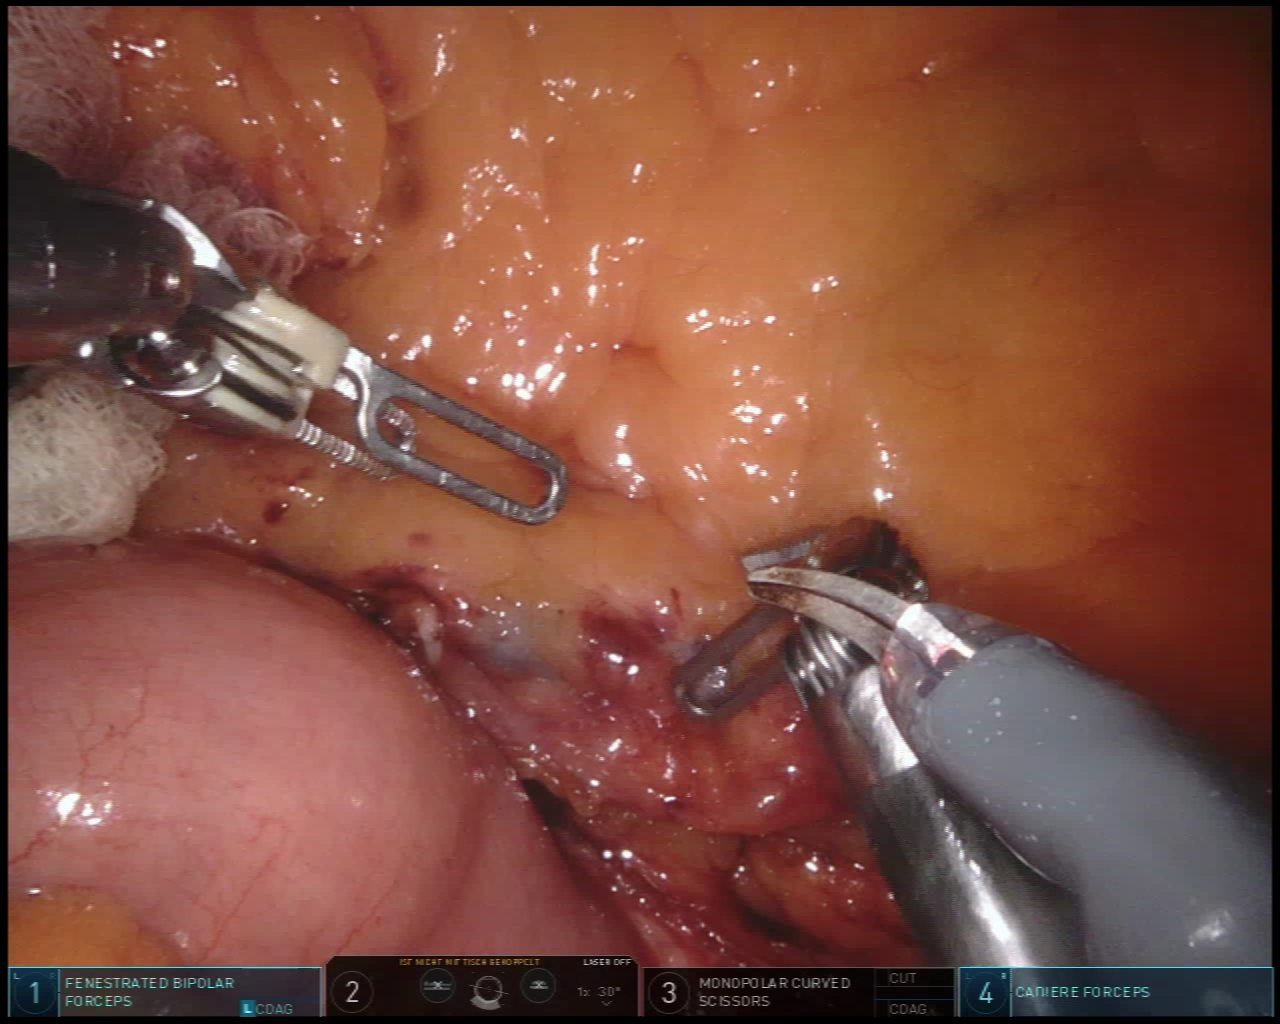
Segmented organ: small_intestine
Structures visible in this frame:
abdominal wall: no
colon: no
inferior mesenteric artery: no
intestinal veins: yes
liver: no
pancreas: no
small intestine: yes
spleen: no
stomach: no
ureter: no
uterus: no
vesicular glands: no